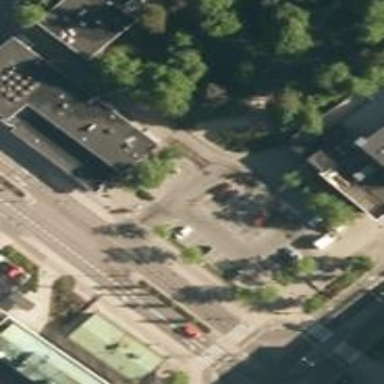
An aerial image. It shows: Unmarked and uncontrolled road crossing.